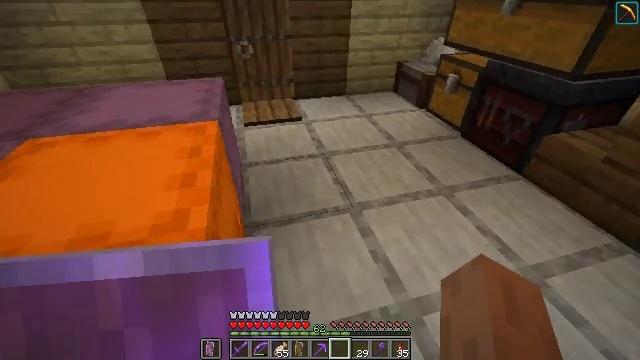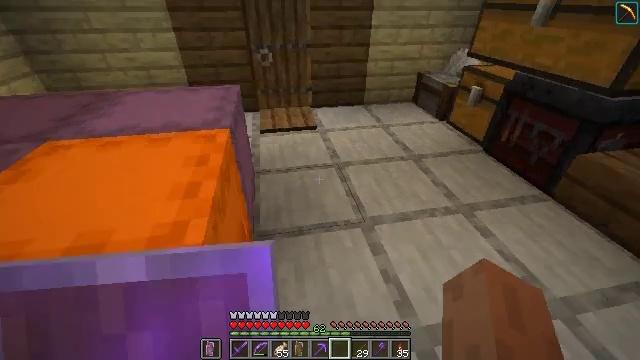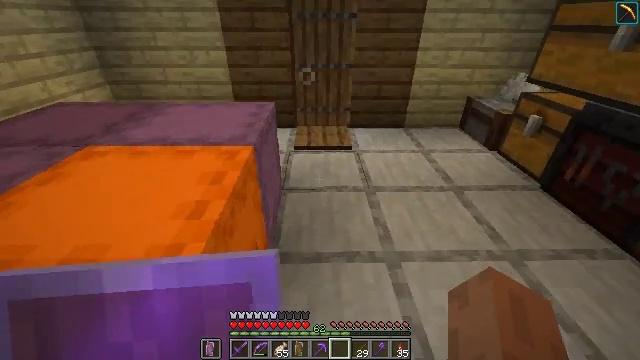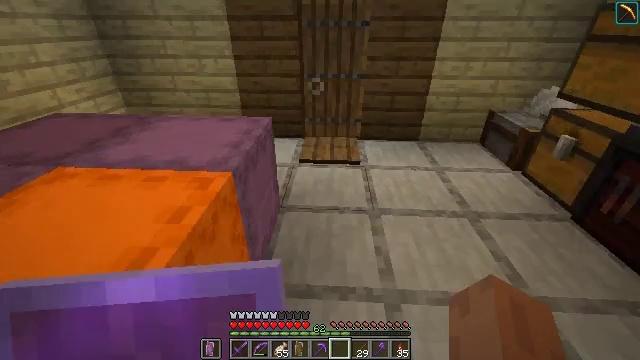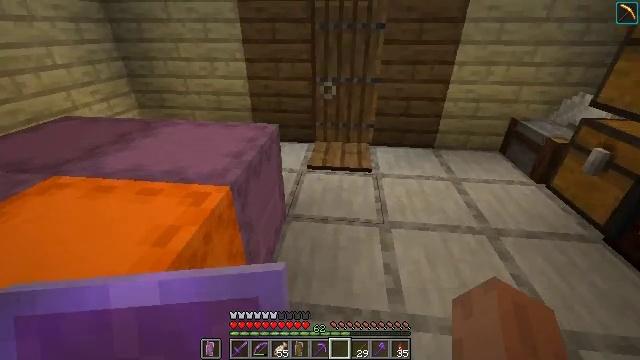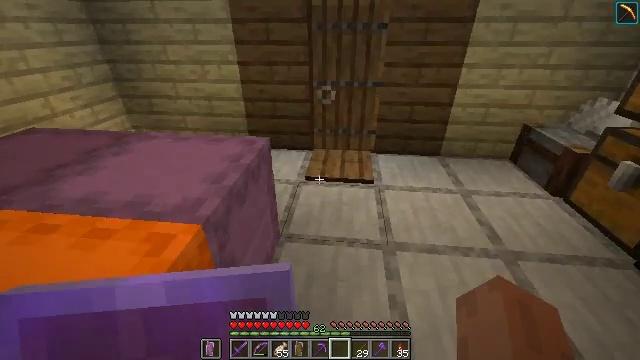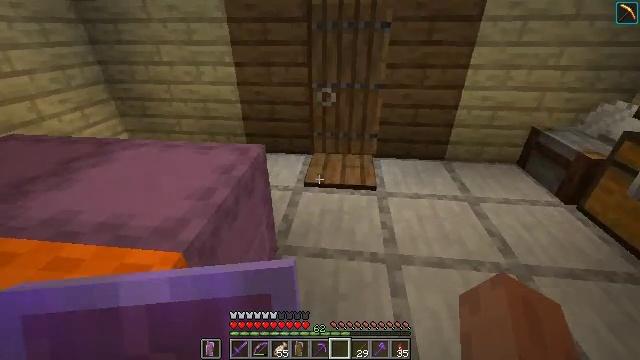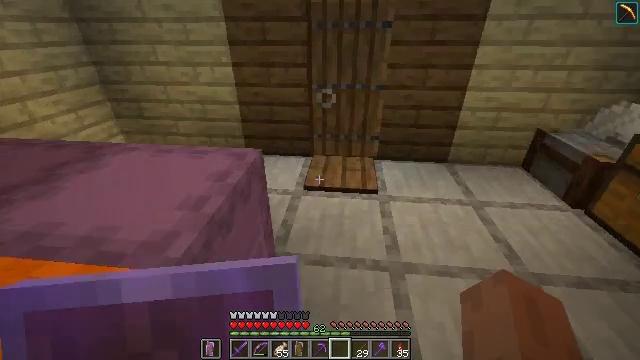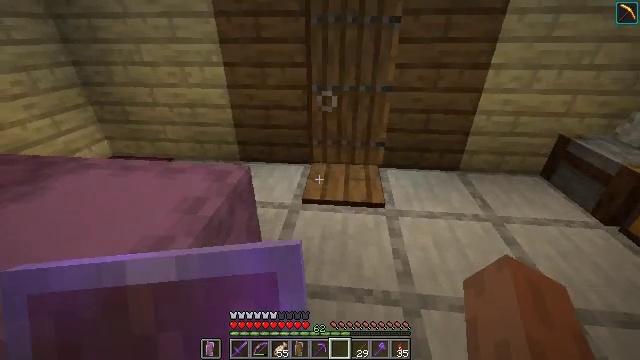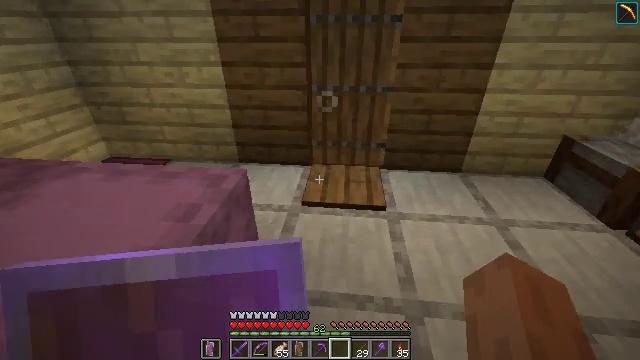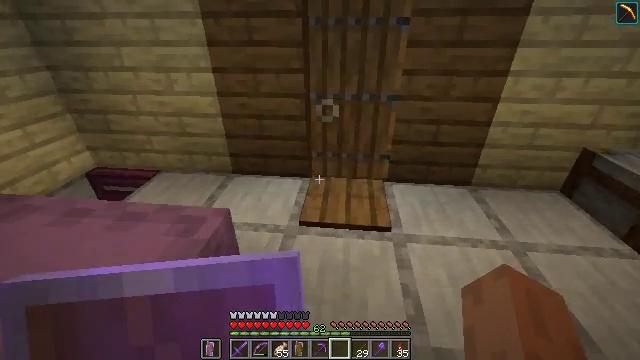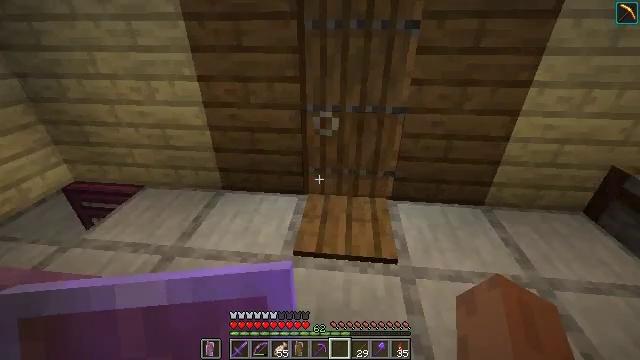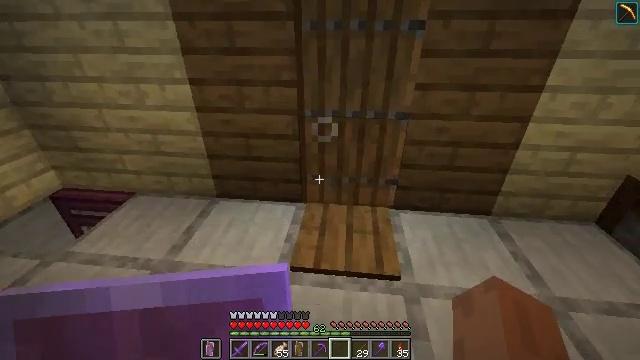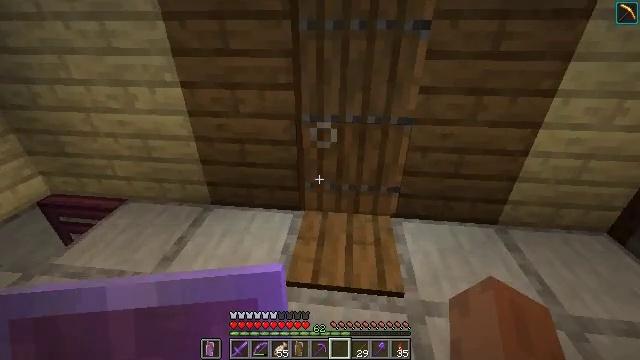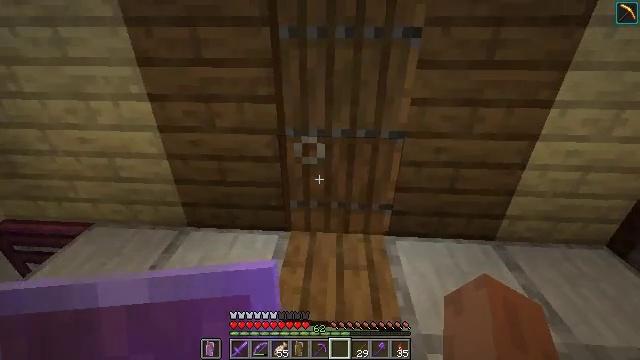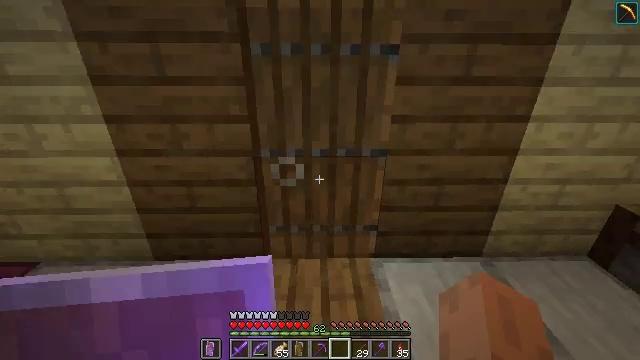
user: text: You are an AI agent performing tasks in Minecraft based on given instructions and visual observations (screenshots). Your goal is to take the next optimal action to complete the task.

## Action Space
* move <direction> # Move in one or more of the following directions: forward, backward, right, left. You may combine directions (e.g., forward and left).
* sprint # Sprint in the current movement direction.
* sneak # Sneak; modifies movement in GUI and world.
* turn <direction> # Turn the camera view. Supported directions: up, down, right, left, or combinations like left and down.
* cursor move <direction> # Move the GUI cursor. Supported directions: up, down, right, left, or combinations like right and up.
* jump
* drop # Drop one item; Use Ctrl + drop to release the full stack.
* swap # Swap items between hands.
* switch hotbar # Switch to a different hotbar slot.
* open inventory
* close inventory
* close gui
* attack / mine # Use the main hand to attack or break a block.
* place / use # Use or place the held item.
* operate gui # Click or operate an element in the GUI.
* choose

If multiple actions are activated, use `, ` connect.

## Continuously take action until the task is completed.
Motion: motion action
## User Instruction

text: Drop a shield.
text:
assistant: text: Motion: move forward and move right, turn left and up
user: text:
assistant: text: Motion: move forward and move right, turn left and up
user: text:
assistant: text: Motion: move forward, turn left and up
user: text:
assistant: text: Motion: move forward, turn left
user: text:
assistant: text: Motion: move forward
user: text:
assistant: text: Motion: move forward
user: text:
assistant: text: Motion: move forward
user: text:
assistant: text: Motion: move forward
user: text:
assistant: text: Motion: move forward
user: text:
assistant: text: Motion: move forward
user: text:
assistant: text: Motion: move forward
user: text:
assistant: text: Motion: move forward
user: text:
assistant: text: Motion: move forward
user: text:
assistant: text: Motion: move forward, turn right and up
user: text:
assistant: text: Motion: move forward, turn right and up
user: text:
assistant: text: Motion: move forward
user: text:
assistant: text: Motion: move forward
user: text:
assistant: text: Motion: move forward
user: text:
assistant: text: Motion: move forward
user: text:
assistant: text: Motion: move forward
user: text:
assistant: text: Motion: move forward, turn left
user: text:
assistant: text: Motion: move forward, turn left
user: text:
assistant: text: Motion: move forward, turn left
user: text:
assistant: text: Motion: move forward
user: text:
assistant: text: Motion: move forward, turn left
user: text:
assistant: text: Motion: move forward
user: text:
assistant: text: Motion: move forward
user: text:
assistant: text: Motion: move forward
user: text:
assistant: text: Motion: move forward
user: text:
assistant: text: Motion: move forward, turn left